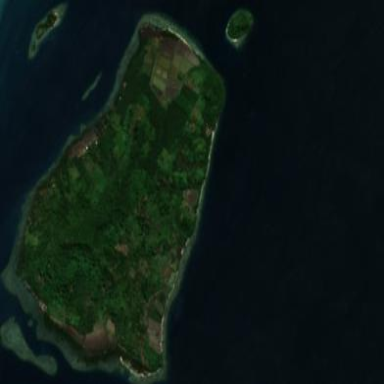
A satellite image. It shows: Island with natural coastline.